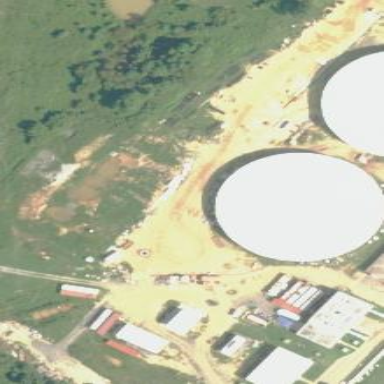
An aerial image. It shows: Building with storage tank.